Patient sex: M
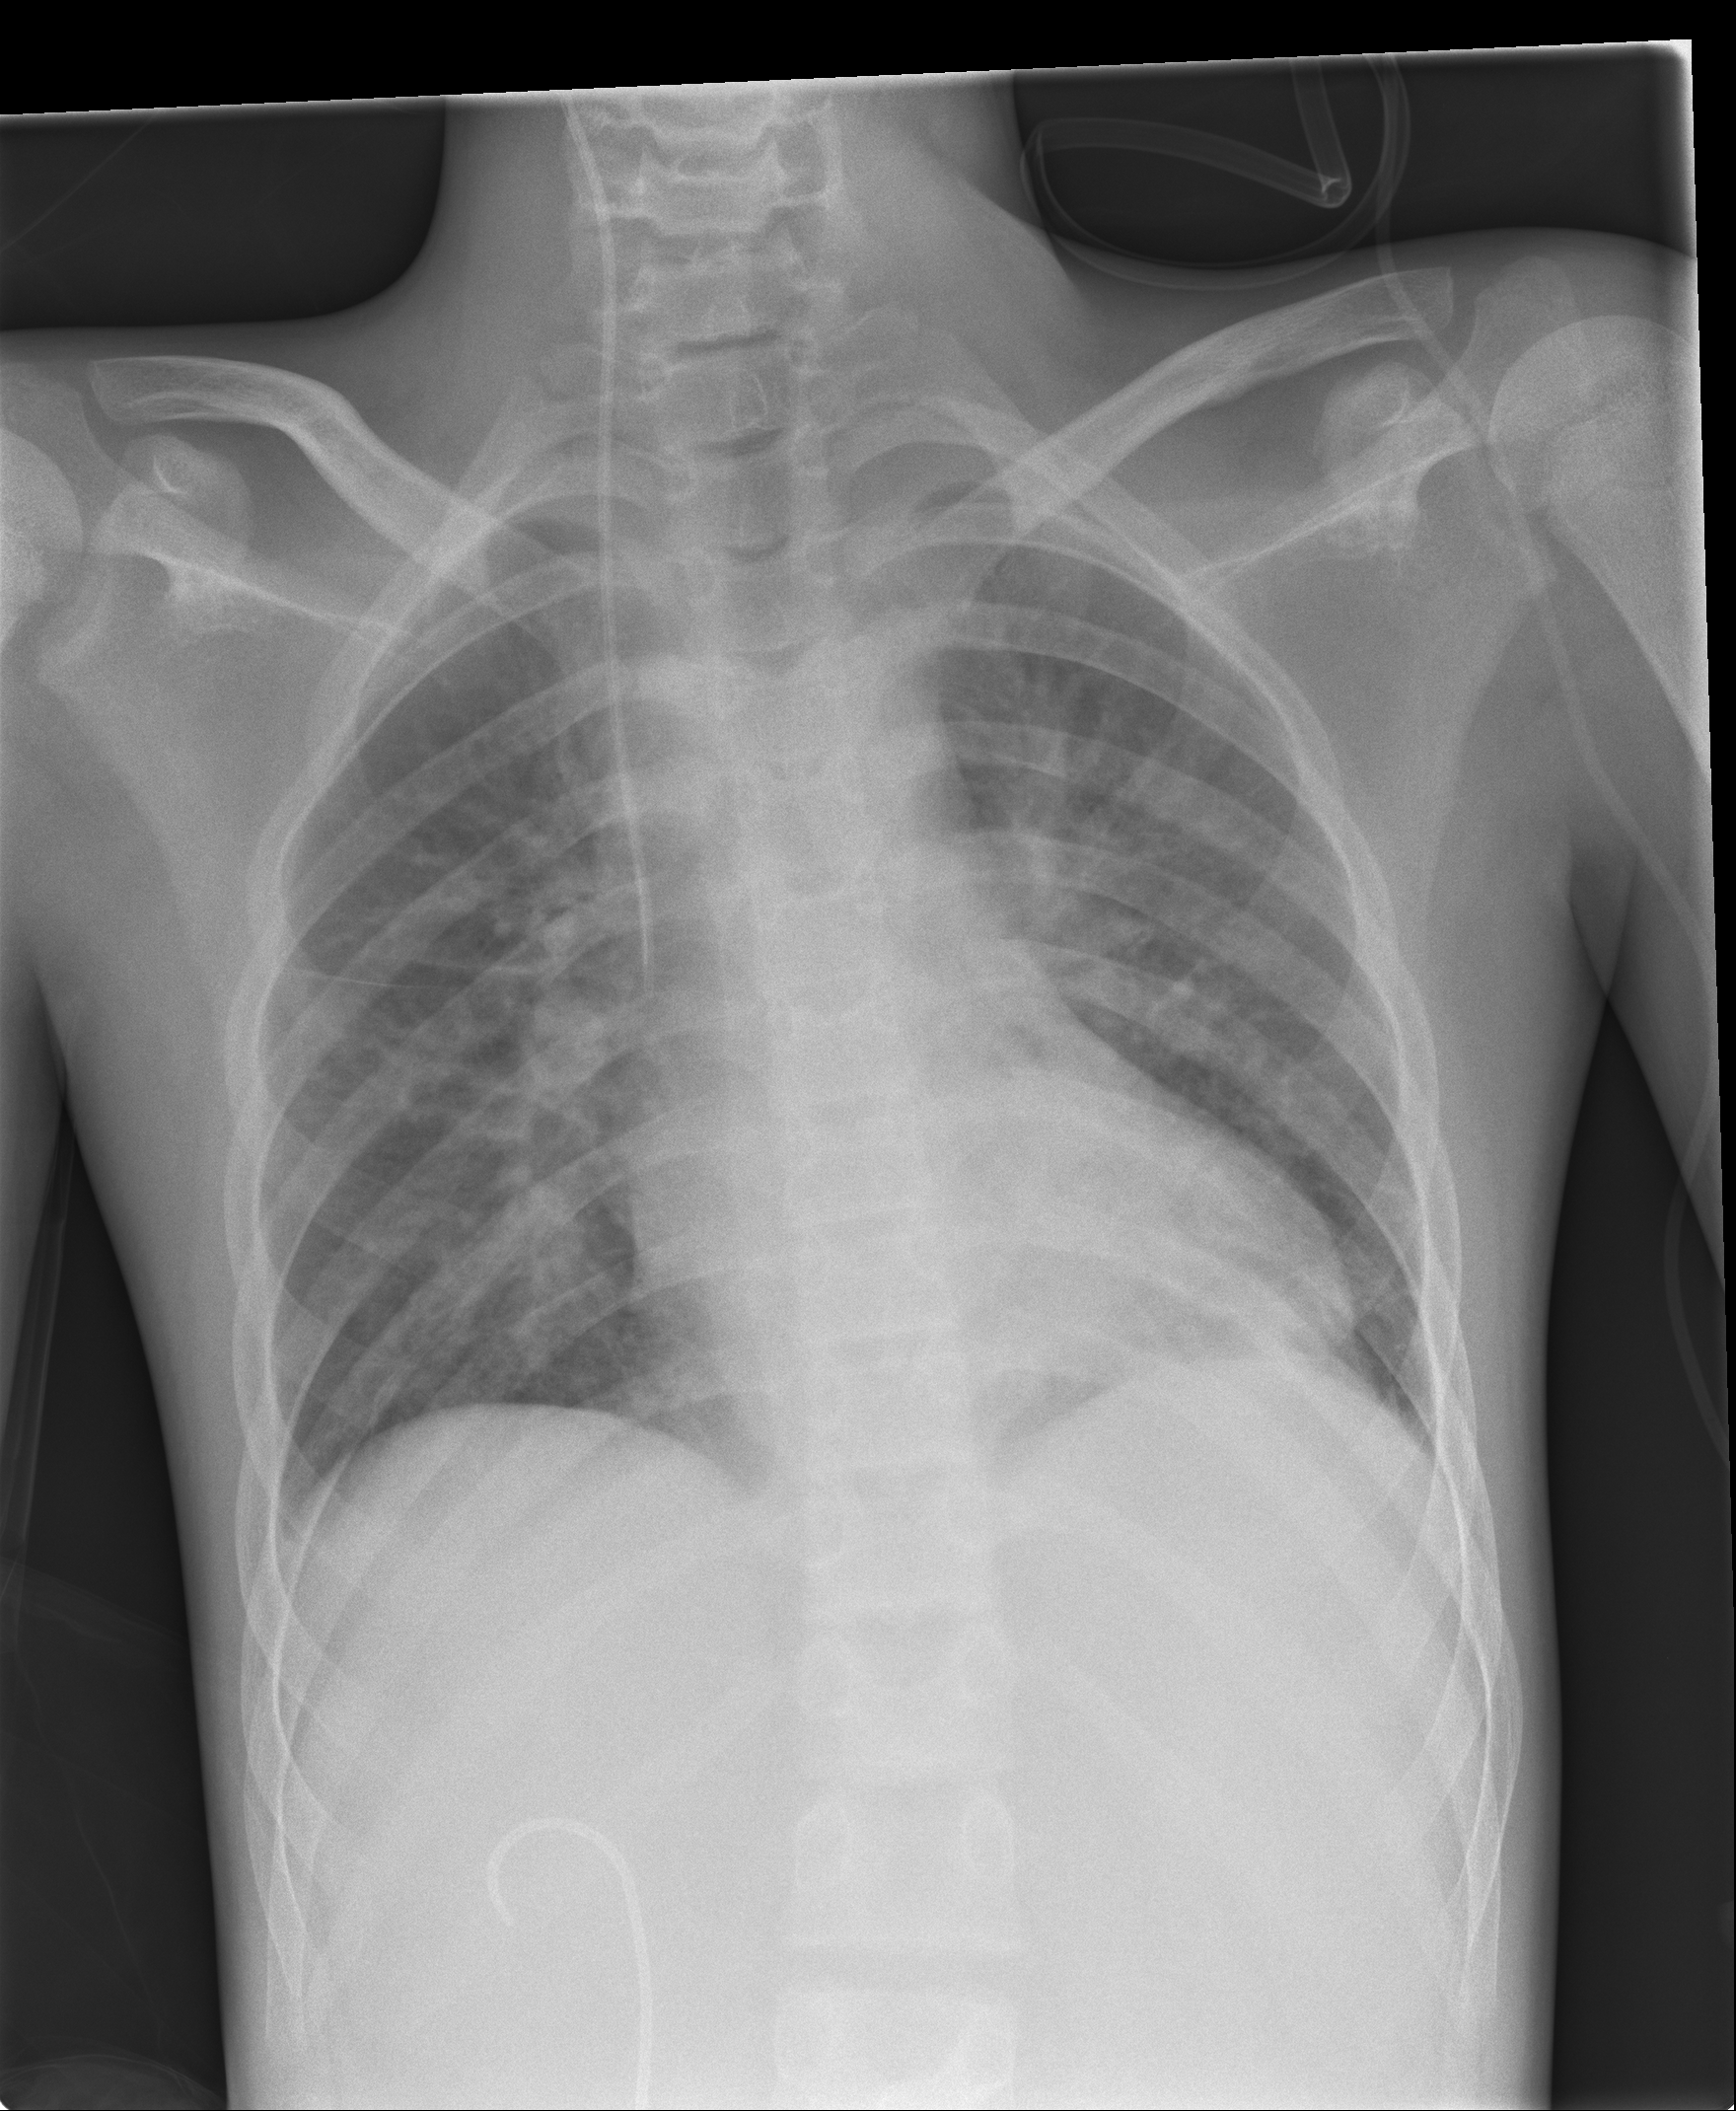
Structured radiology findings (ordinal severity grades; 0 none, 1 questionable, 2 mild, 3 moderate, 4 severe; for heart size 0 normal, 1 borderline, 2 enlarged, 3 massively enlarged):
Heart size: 0
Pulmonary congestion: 0
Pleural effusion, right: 0
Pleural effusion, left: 0
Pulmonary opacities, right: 2
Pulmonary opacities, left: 2
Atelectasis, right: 2
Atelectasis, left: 2